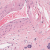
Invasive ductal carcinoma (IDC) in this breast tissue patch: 1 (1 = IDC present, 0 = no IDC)